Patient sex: M
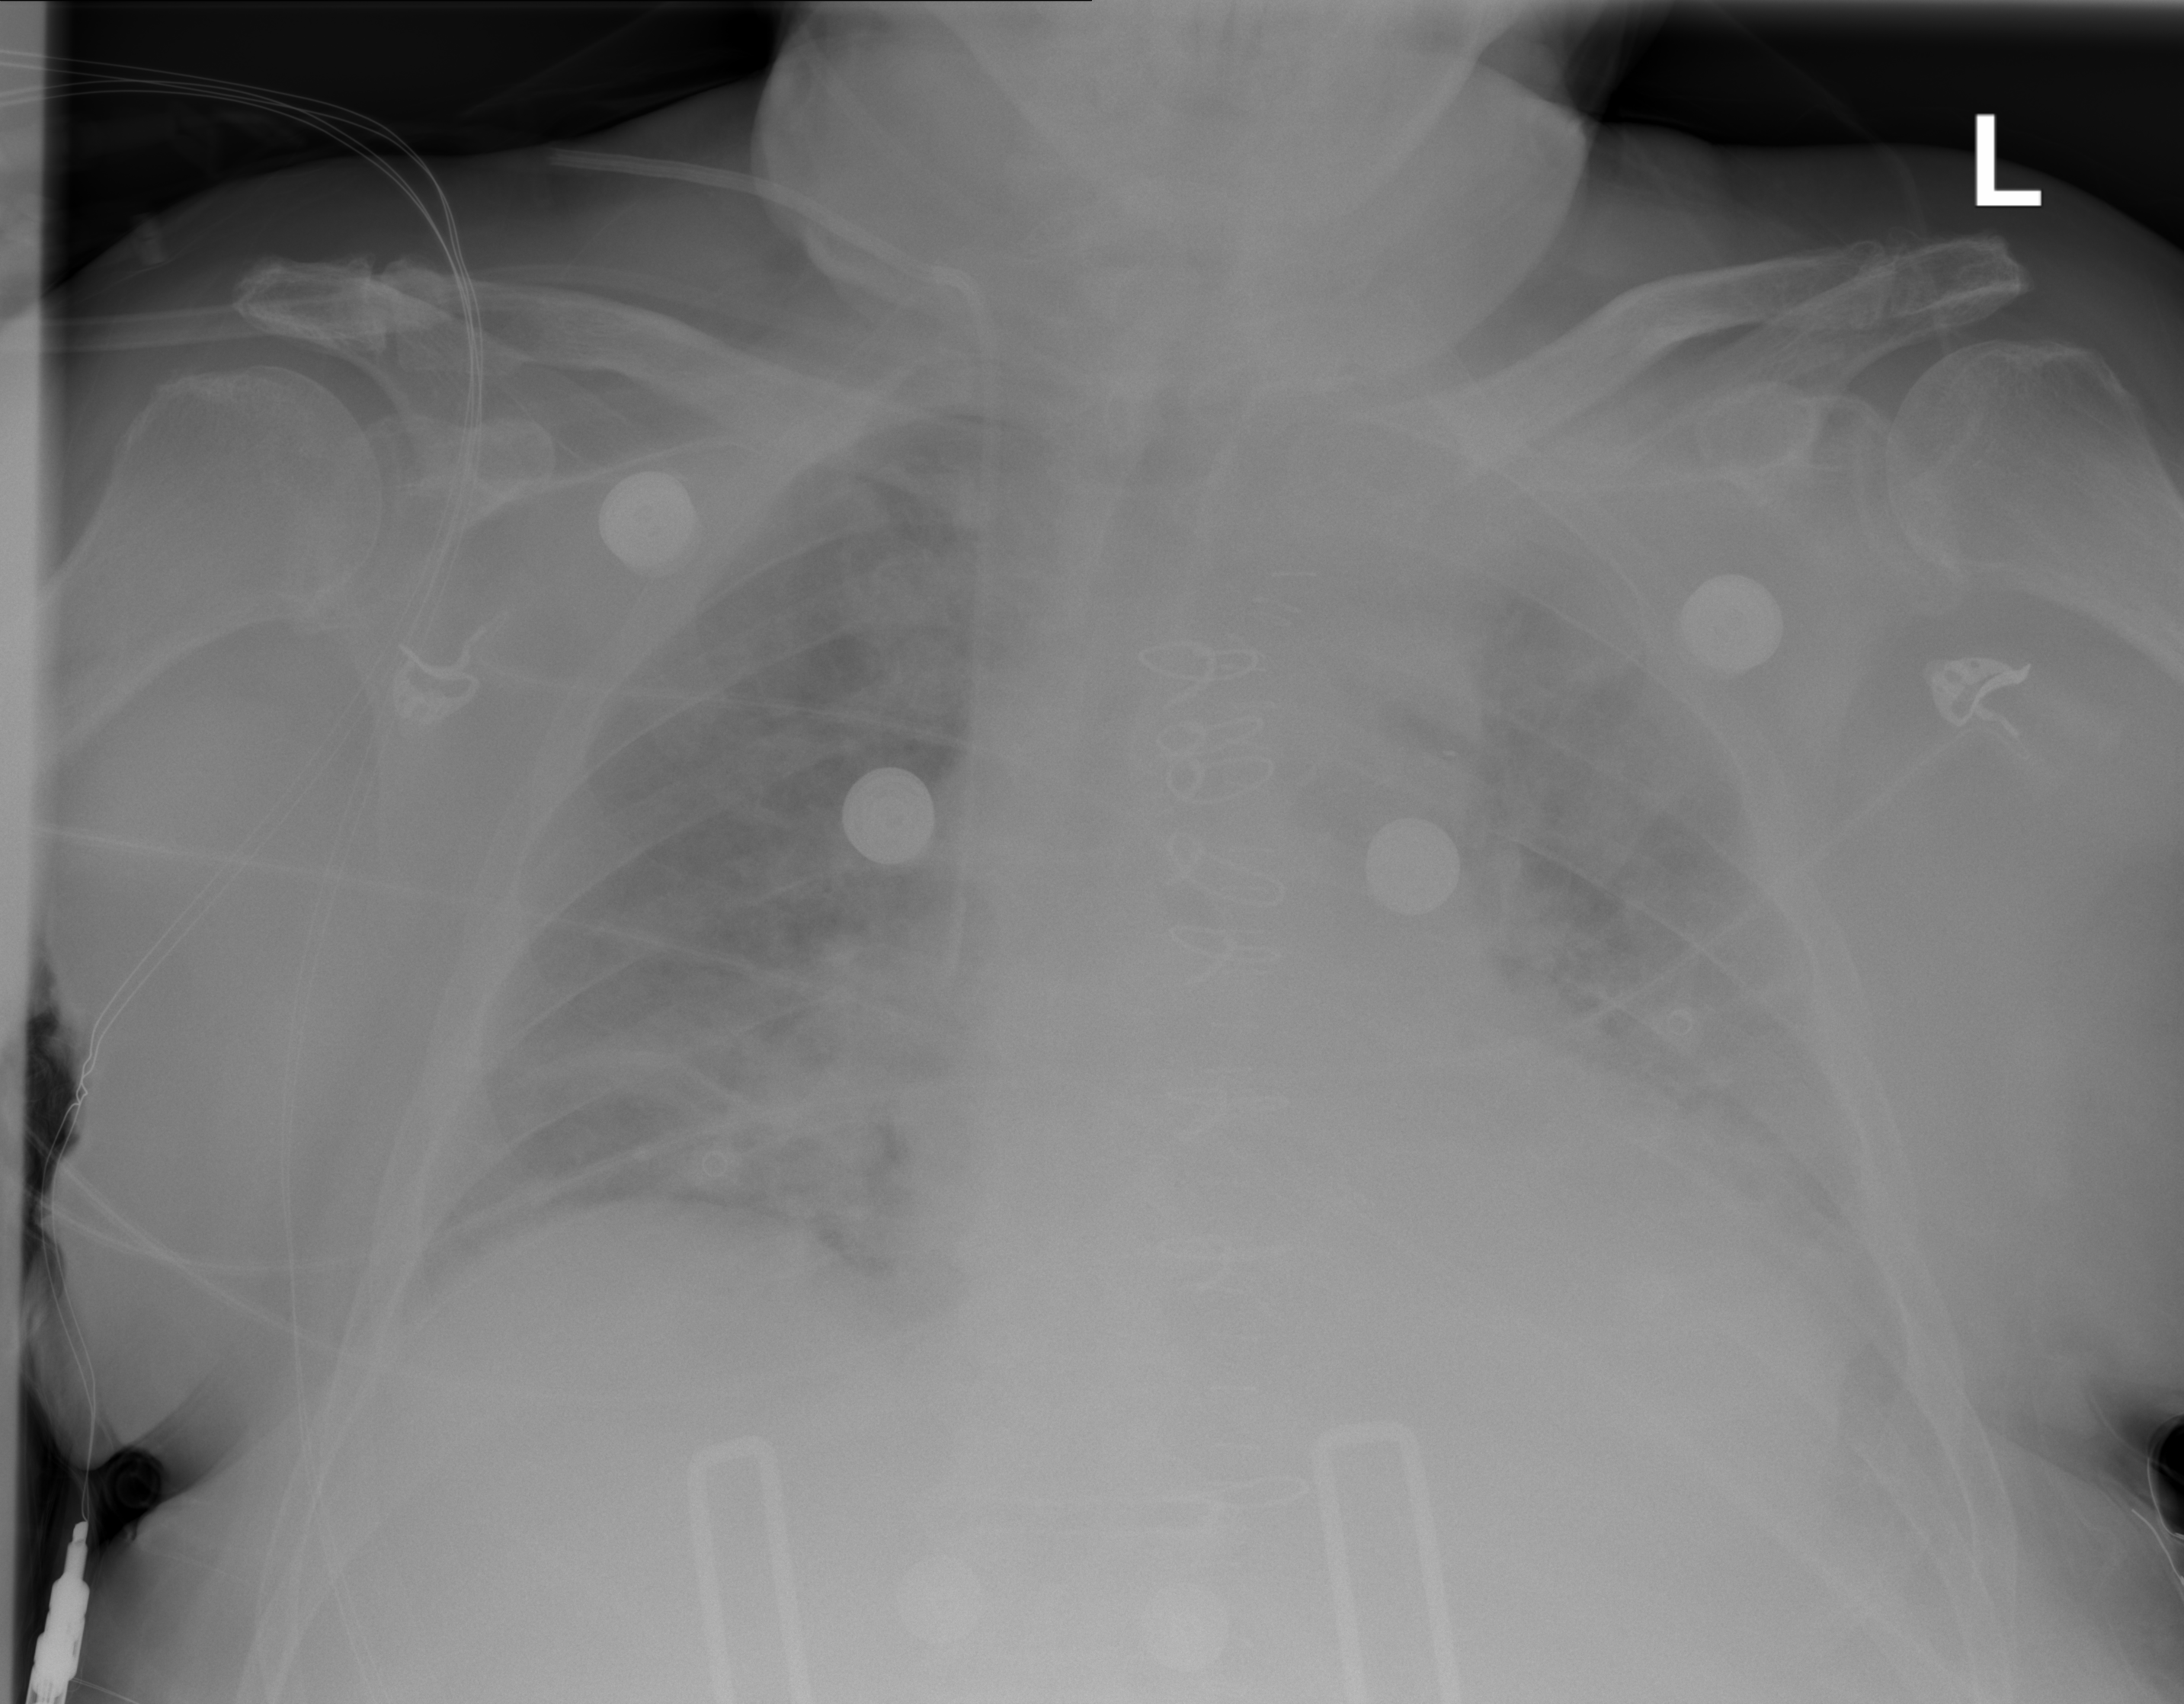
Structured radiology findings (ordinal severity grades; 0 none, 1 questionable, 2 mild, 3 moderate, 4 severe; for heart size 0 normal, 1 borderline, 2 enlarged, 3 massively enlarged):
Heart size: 1
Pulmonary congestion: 2
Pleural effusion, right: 1
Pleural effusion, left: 2
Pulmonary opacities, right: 2
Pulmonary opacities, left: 2
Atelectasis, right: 2
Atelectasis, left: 2